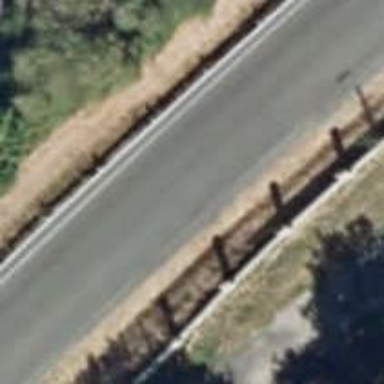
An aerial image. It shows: Asphalt road designated for service vehicles.